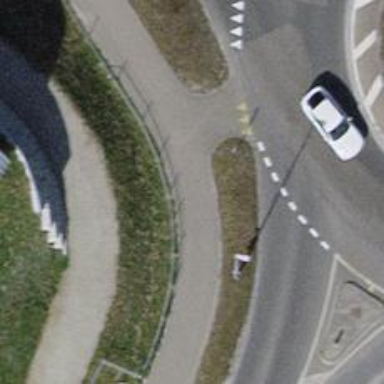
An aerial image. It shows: Asphalt cycleway.